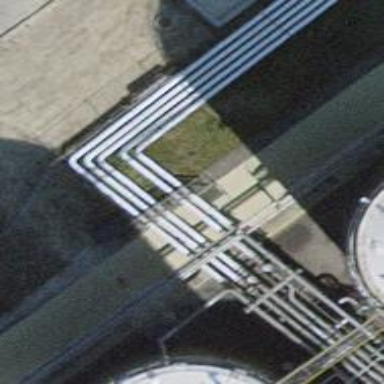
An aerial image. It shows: Pipeline structure is shown.